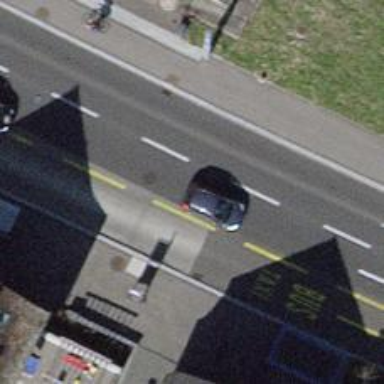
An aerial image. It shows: Public transport stop position.